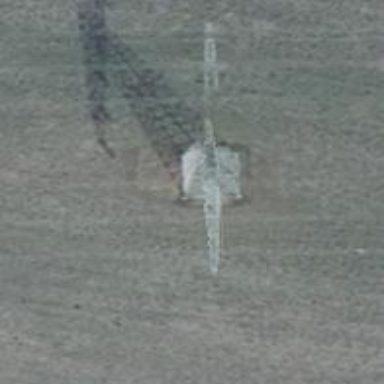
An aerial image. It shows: Hunting stand.